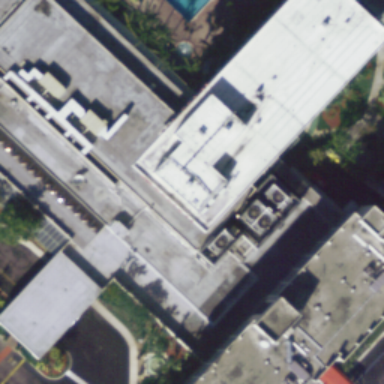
There are some buildings with grey and black roofs .